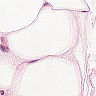
Metastatic tissue present: no